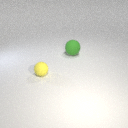
small yellow rubber sphere in front of large green rubber sphere